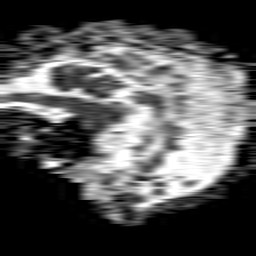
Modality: ADC
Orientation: sagittal
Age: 70
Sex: male
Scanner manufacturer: philips
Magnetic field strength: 1.5 T
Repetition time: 4.6 s
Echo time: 0.08631 s